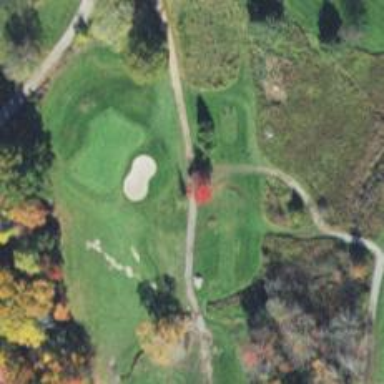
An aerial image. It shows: Service road used as golf cart path.